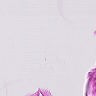
Metastatic tissue present: no